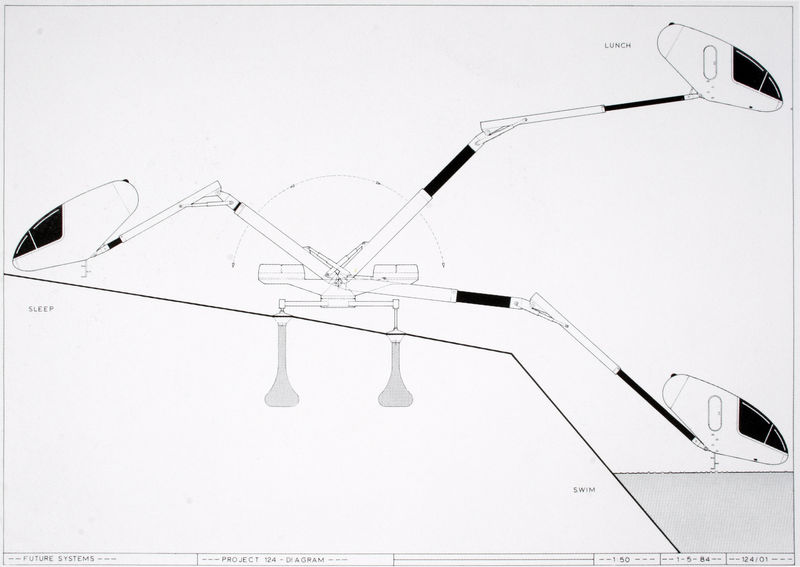
Titel: Projekt 124, Bewegungsdiagramm
Künstler: Future Systems
Schlagwörter: weiß, bewegung, glas, grau, schwarz, skizze, zeichnung, architektur, arme, gelenke, grafik, graphik, linien, technik, scheiben, schwarzweiß, text, entwurf, halbkreis, konstruktion, plan, kabine, englisch, gelenk, legende, maßstab, winkel, gefährt, drehmoment, kabinen